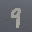
Label: 9